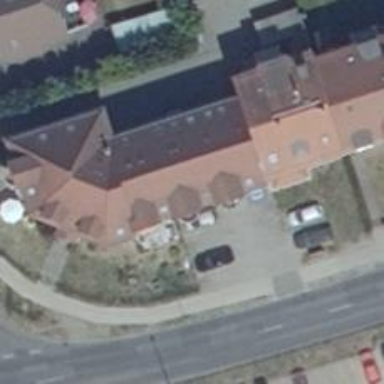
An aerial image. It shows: Residential building with hipped roof.